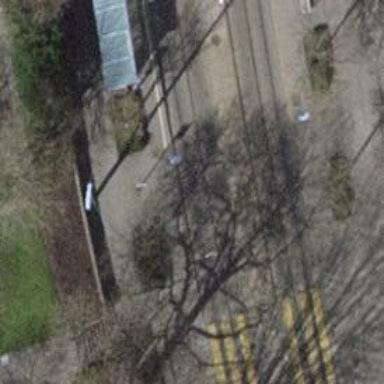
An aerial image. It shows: Tram stop with stop position for public transport.